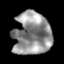
Tissue: lung
Cell type: T cells
Senescence score: 0.2045
Nuclear area (px): 1573
Mean DAPI intensity: 144.36